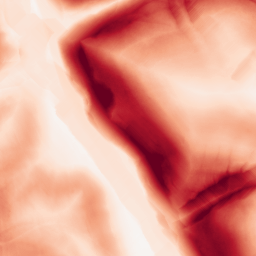
Category: morphological
Decomposition family: morphological_gradient
Decomposition parameters: size: 15
shape: diamond
Upsampling method: quintic
Upsampling parameters: scale: 4
Upsampling scale: 4